Question: I have a directory named "New Item". Now I want to create the same name "New item" but in a different case. How to fix this problem? it impossible to have two different directories called New item and new item

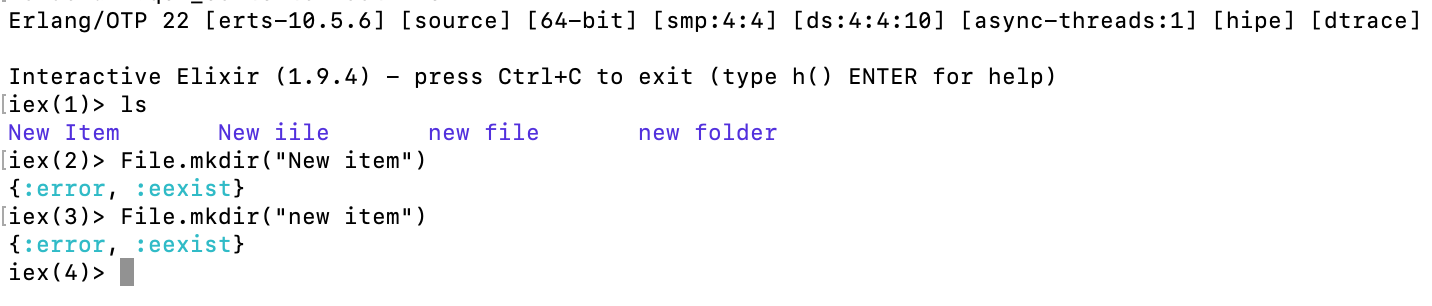
Answer: It seems you're doing this on a case-insensitive filesystem like the ones in Windows or Mac OS, so 'New item', 'new item', and 'New Item' all refer to the same directory. This makes it impossible to have two different directories called 'New Item' and 'new item'.
Perhaps you want to change the casing of the name? In that case you can use:
'''
File.rename("New Item", "new item")
'''